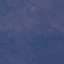
Land use / land cover: HerbaceousVegetation